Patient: sex F, age 68
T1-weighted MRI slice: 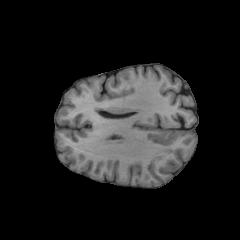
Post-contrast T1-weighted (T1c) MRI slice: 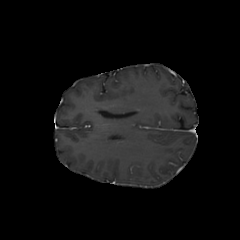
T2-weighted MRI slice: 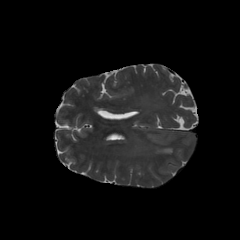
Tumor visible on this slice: yes
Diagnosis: Glioblastoma, IDH-wildtype
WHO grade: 4